Question: I want to background image be overflow from its parent. The solution must be .

<URL>
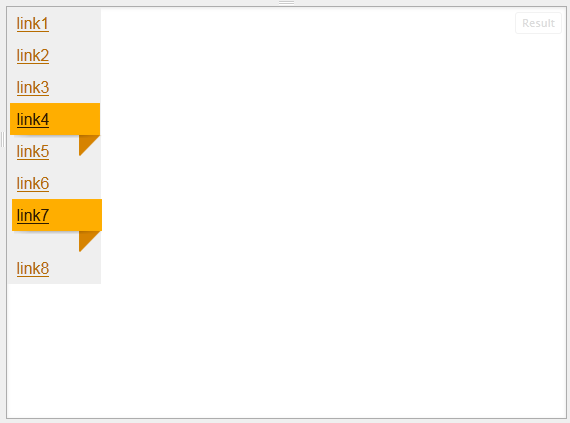
Answer: Use a negative bottom margin:
'''
.mahboobs-link a{
text-align:left;
color:#b76c00;
display:block;
width:87px;
height:53px;
line-height:32px;
padding-left:10px;
position:relative;
z-index:11;
margin-bottom: -21px;
}
'''
<URL>